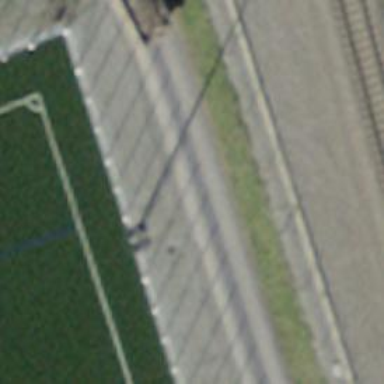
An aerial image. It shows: Mast structure.